Question: I've created this code to output 20 random numbers from 5 to 100 in PHP. All the numbers must be different from each other.
While executing I'm taking this error

This is my code:
'''
<?php
$a=array();
while(count($a)<20){
$found=false;
$random=rand(6,100);
for($i=0;$i<=count($a);$i++){
if($a[$i]==$random){
$found==true;
break;
}
}
if(!$found)
$a[count($a)]=$random;
}
echo $a;
?>
'''
Can someone help me to deal with this error? Thanks!
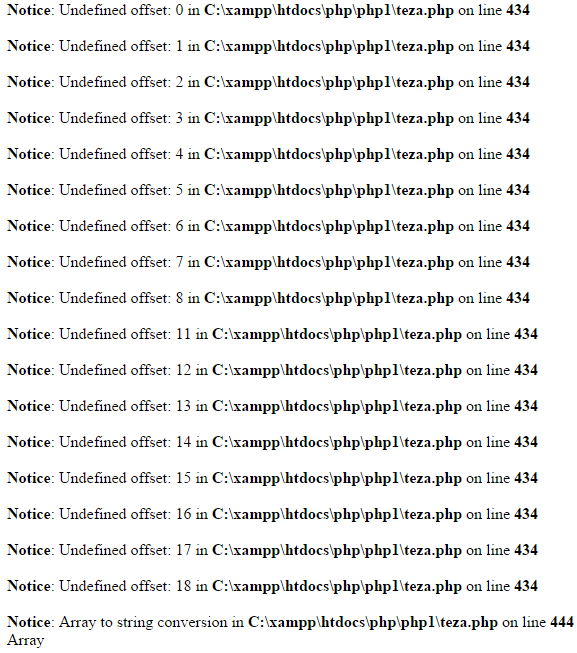
Answer: Try this simple code
'''
<?php
$a=array();
while(count($a)<20){
$random=rand(6,100);
if(!in_array($random, $a)){
$a[] = $random;
}
}
print_r($a);
?>
'''